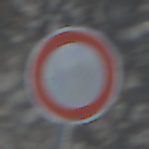
Verkehrszeichen: VerbotFahrzeugeAllerArt
Umgebung: Outdoor, Suburban
Tageszeit: MorningAfternoon
Wetter: PartlyCloudy
Licht: Natural
Jahreszeit: NotSpecified
Kontrast: LowContrast